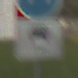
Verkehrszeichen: MehrfachbesetzePersonenkraftwagenFrei
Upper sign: Busssonderstreifen
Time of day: MorningAfternoon
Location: Outdoor (Suburban)
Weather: PartlyCloudy
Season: NotSpecified
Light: Natural